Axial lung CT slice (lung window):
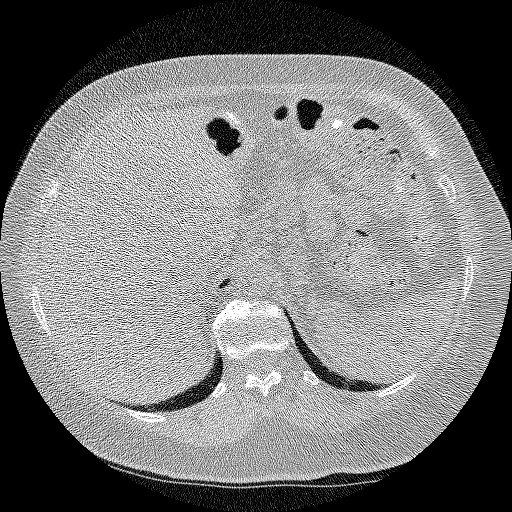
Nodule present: no